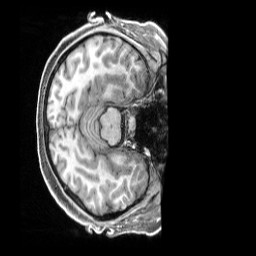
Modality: T1w
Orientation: axial
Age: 18
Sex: female
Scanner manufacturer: siemens
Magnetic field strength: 3 T
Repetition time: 2.5 s
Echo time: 0.00296 s